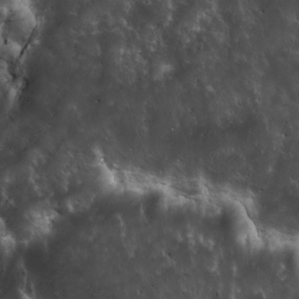
Label: non_frost